Aerial crown-view tile of a tropical tree (Barro Colorado Island, Panama), acquired 20240716:
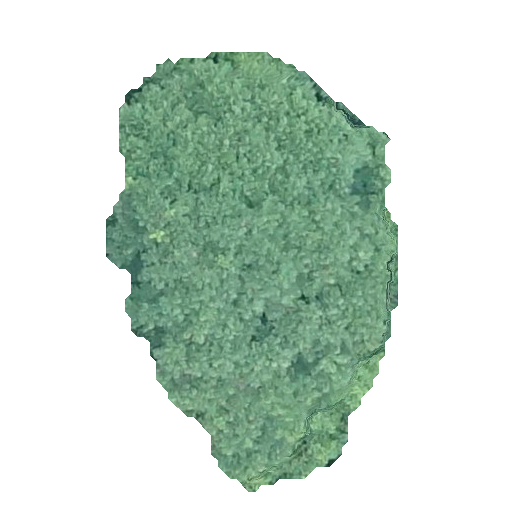
Species: Jacaranda copaia
GBIF accepted scientific name: Jacaranda copaia
Crown area: 147.236 m²